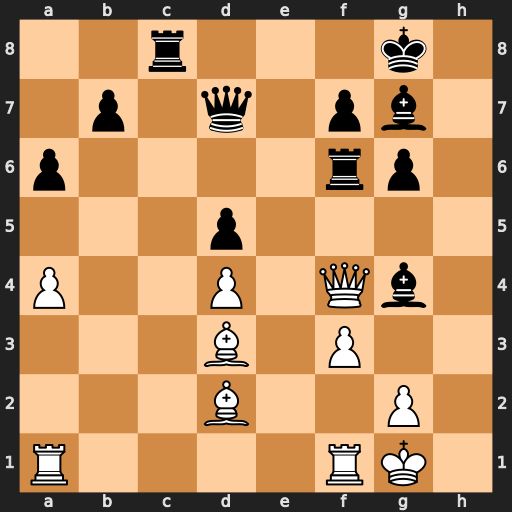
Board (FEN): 2r3k1/1p1q1pb1/p4rp1/3p4/P2P1Qb1/3B1P2/3B2P1/R4RK1
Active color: w
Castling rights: -
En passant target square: -
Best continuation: Qxg4 Qxg4 fxg4